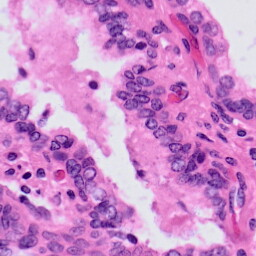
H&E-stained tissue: Prostate